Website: bh-photo
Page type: cart
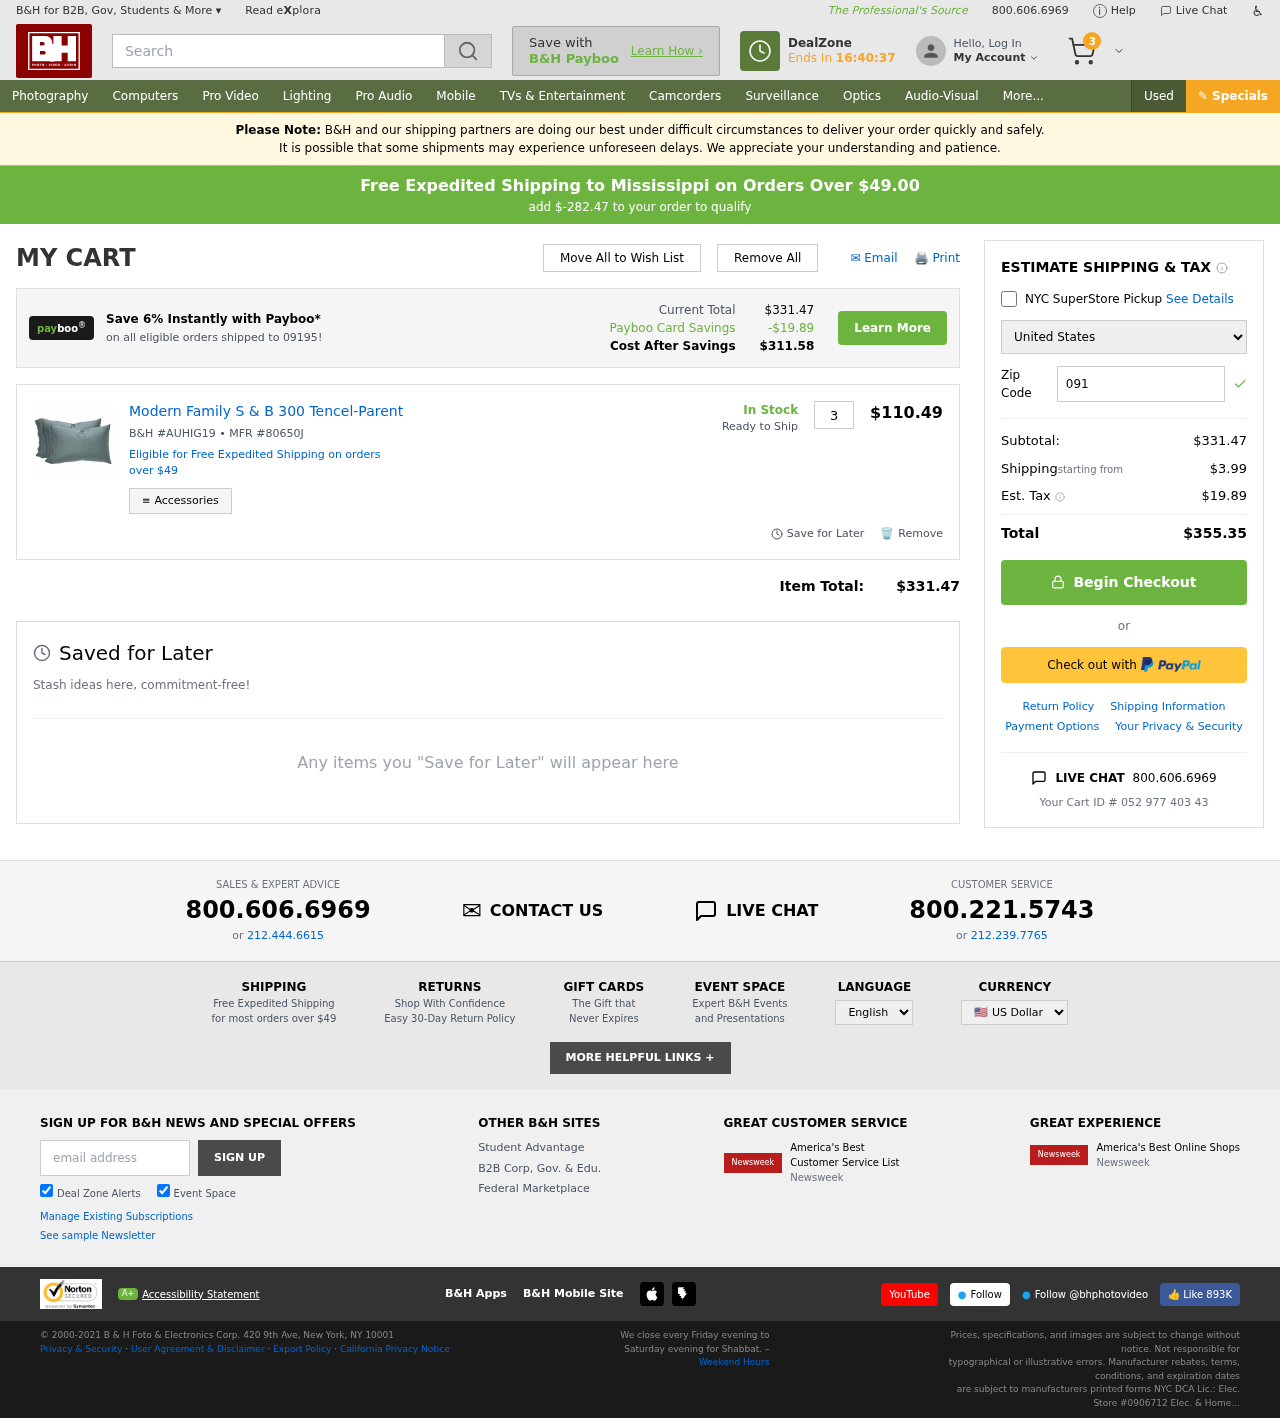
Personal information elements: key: PII_COUNTRY
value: United States
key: PII_POSTCODE
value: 09195
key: PII_STATE
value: Mississippi
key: PII_POSTCODE_FULL
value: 09195
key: PII_POSTCODE_NUMERIC
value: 9195
Product elements: key: PRODUCT1_NAME
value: Modern Family S & B 300 Tencel-Parent
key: PRODUCT1_PRICE
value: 110.49
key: PRODUCT1_QUANTITY
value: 3
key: PRODUCT1_SKU
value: AUHIG19
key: PRODUCT1_MFR
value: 80650J
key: PRODUCT1_AVAILABILITY
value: In Stock
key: PRODUCT1_SHIP_STATUS
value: Ready to Ship
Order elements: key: ORDER_NUM_ITEMS
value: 3
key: FREE_SHIPPING_THRESHOLD
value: $-282.47
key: ORDER_SUBTOTAL
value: $331.47
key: ORDER_SHIPPING_COST
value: $3.99
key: ORDER_TAX
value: $19.89
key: ORDER_TOTAL
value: $355.35
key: ORDER_ID
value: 052 977 403 43
Search elements: key: HEADER_SEARCH
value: Search
Other elements: key: PAYBOO_SAVINGS
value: -$19.89
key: COST_AFTER_SAVINGS
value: $311.58